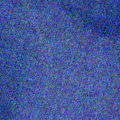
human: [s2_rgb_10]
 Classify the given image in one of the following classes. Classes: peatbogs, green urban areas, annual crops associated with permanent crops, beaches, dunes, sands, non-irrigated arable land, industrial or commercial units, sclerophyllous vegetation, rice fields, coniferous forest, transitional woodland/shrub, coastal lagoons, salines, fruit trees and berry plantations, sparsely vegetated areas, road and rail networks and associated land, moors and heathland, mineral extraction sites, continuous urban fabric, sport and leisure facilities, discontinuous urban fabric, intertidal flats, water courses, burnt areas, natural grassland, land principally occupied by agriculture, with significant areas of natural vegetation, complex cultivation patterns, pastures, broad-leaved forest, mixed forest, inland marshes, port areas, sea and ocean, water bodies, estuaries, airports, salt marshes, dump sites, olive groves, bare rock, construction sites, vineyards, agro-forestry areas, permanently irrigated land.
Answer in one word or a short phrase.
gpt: water bodies